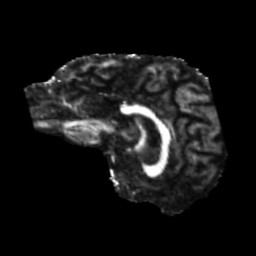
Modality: FA
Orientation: sagittal
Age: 63
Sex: female
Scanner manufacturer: siemens
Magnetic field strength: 3 T
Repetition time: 5.25 s
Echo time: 0.08 s